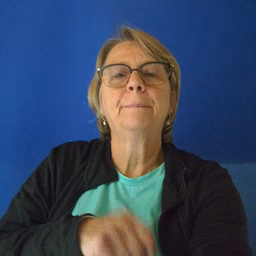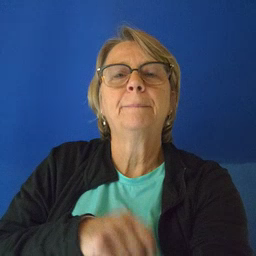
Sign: icecream